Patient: sex M, age 43
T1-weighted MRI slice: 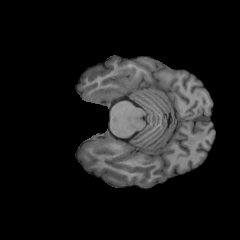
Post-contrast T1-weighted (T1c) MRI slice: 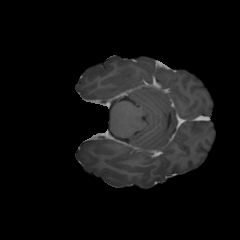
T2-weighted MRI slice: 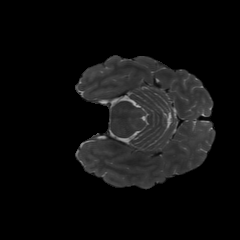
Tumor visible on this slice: no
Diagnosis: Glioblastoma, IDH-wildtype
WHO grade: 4